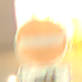
Verkehrszeichen: VerbotDerEinfahrt
Zusatzzeichen unten: MehrspurigeFahrzeugeFrei8
Umgebung: Outdoor, Urban
Tageszeit: Night
Wetter: PartlyCloudy
Licht: Artificial
Jahreszeit: NotSpecified
Kontrast: HighContrast